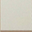
Piece: xx